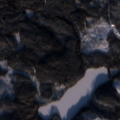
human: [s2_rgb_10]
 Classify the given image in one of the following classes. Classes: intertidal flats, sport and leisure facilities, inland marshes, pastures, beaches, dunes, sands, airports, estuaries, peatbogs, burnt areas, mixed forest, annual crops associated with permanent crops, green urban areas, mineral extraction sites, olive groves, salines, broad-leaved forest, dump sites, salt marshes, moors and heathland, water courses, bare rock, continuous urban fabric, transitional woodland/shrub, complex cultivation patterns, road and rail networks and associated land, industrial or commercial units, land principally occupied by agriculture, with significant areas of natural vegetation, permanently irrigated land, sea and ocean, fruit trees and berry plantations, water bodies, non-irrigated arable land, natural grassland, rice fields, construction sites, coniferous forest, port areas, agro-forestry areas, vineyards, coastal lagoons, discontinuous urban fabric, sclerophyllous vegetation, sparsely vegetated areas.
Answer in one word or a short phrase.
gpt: coniferous forest, mixed forest, transitional woodland/shrub